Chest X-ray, PA view. Patient: 63 years old, sex F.
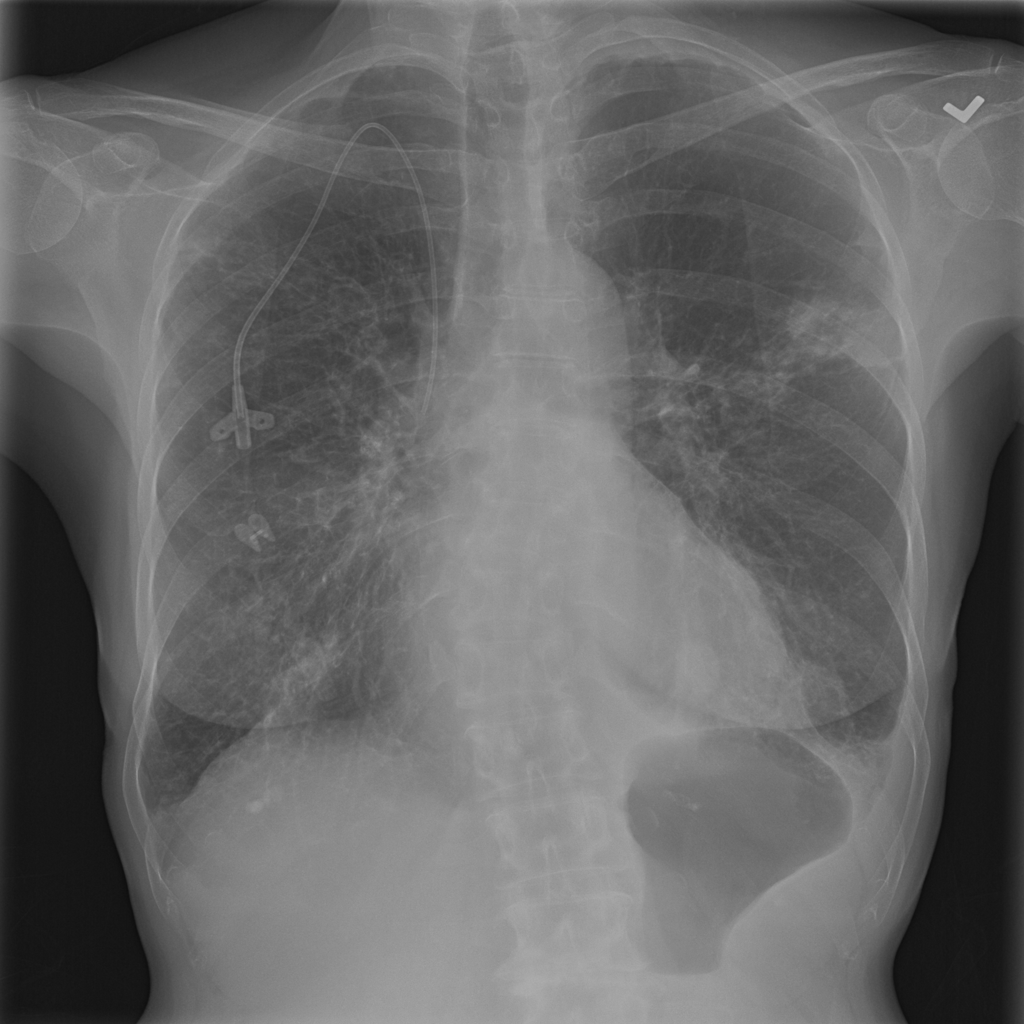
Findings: Effusion